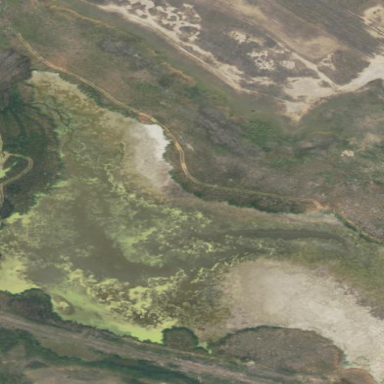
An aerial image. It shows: Marshy wetland area.